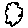
Label: cloud